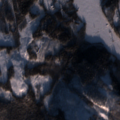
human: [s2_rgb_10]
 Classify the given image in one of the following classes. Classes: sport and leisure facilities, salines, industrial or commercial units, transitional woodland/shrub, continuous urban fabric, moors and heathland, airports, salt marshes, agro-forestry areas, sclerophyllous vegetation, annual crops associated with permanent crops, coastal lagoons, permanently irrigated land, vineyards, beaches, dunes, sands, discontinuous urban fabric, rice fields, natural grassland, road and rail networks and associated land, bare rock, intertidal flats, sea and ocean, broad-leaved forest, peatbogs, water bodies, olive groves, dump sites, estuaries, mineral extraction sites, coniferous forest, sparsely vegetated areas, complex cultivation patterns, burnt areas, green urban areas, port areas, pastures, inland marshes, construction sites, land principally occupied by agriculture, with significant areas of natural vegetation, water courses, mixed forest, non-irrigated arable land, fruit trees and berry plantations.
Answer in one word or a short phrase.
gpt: non-irrigated arable land, broad-leaved forest, mixed forest, transitional woodland/shrub